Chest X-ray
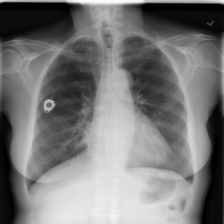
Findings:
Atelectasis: negative
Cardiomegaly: negative
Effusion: negative
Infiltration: negative
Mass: negative
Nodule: negative
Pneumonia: negative
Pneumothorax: negative
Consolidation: negative
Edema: negative
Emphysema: negative
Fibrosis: negative
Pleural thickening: negative
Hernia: negative